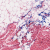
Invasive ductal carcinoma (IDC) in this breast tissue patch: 0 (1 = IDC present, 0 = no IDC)